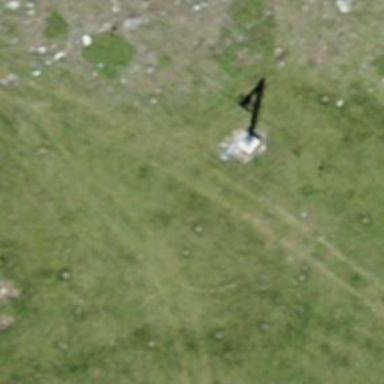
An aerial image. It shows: Pylon used for aerialway.